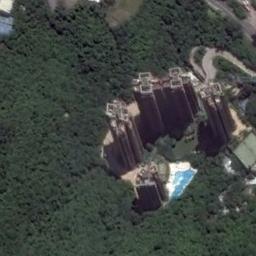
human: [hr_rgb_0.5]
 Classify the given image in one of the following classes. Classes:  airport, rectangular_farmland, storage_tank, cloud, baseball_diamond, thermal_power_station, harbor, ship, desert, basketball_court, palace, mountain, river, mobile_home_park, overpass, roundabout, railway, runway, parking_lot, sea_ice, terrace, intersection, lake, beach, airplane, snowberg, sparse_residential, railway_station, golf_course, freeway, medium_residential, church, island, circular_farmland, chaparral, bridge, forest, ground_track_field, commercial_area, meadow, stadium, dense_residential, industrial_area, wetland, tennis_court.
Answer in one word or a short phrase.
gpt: commercial_area